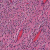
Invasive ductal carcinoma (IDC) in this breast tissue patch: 0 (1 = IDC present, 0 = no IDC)